Interaction volume radius: 5 \u00c5
Interaction volume height: 15 \u00c5
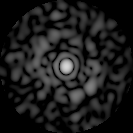
Disorder parameter: 0.8186